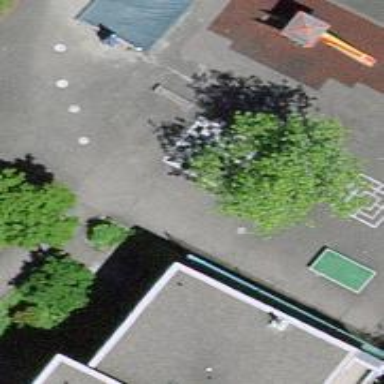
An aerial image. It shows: Playground area for leisure land.